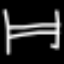
Label: bed